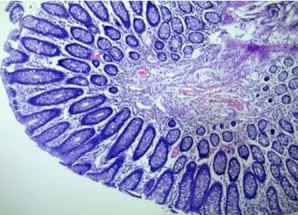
Clinical description. (b) Chronic mucosal inflammation.
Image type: pathology (h&e)